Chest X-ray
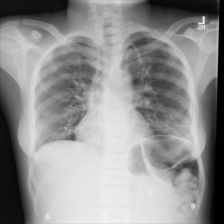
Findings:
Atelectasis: negative
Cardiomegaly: negative
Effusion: negative
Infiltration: negative
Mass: negative
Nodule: negative
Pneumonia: negative
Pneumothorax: negative
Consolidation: negative
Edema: negative
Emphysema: negative
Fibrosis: negative
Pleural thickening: negative
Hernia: negative